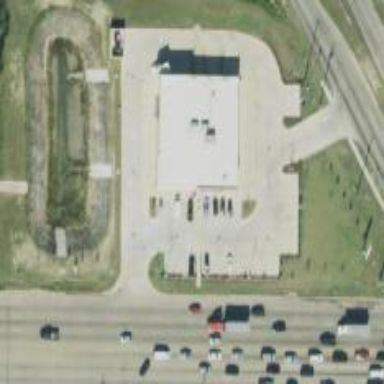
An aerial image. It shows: Pharmacy.